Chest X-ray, AP view. Patient: 60 years old, sex M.
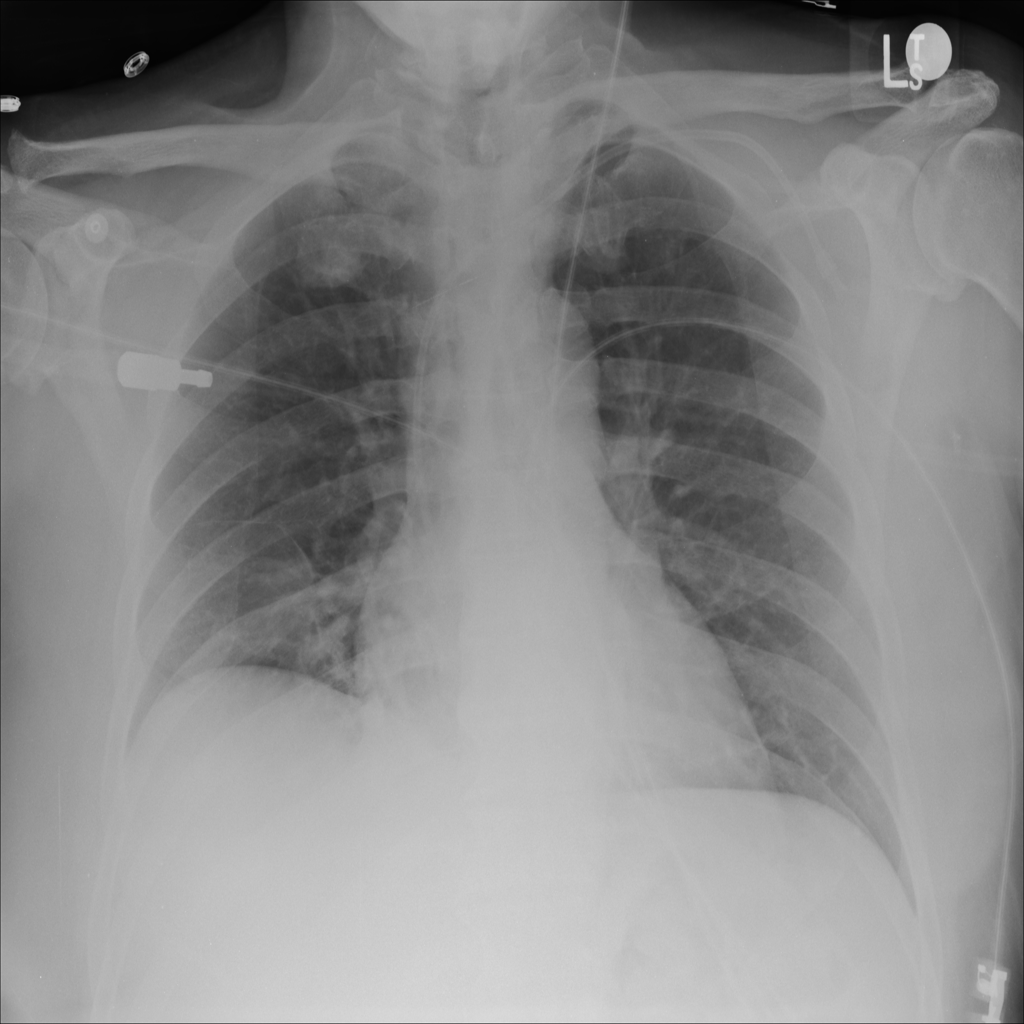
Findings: No Finding